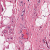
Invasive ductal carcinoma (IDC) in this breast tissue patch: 0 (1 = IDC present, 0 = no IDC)